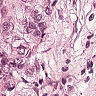
Metastatic tissue present: yes